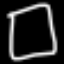
Label: square